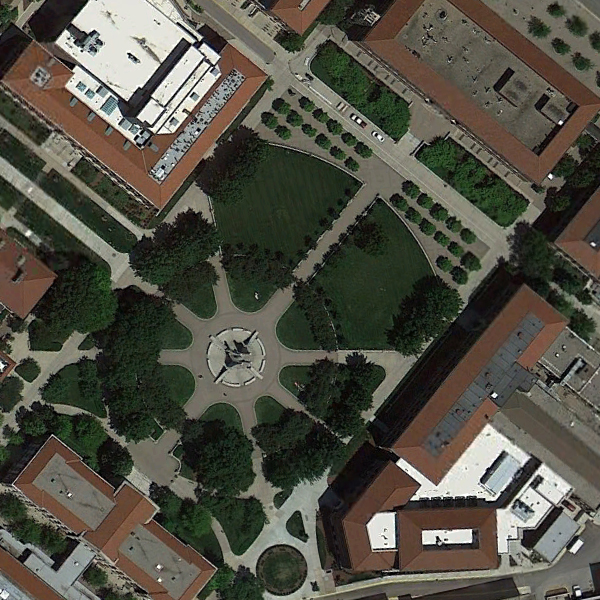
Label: Square